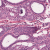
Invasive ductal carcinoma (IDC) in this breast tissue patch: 0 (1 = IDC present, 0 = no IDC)